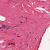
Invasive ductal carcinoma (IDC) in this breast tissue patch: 0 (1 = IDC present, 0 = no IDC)